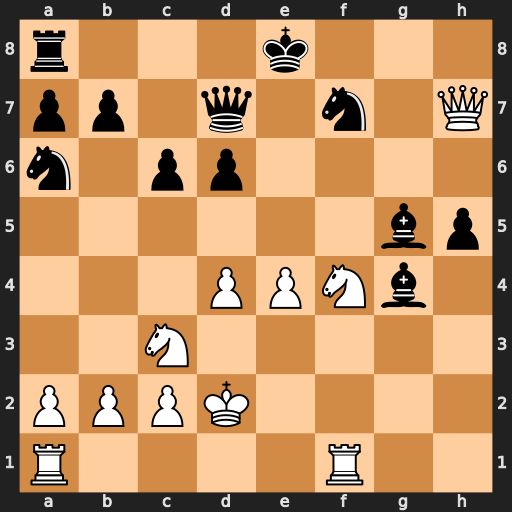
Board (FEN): r3k3/pp1q1n1Q/n1pp4/6bp/3PPNb1/2N5/PPPK4/R4R2
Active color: w
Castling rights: q
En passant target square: -
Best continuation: Qg8+ Ke7 Qxa8